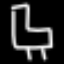
Label: chair